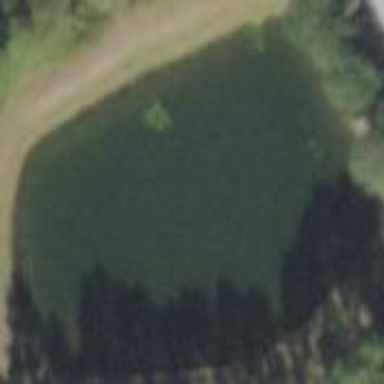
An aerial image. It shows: Serene lake surrounded by nature.